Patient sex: M
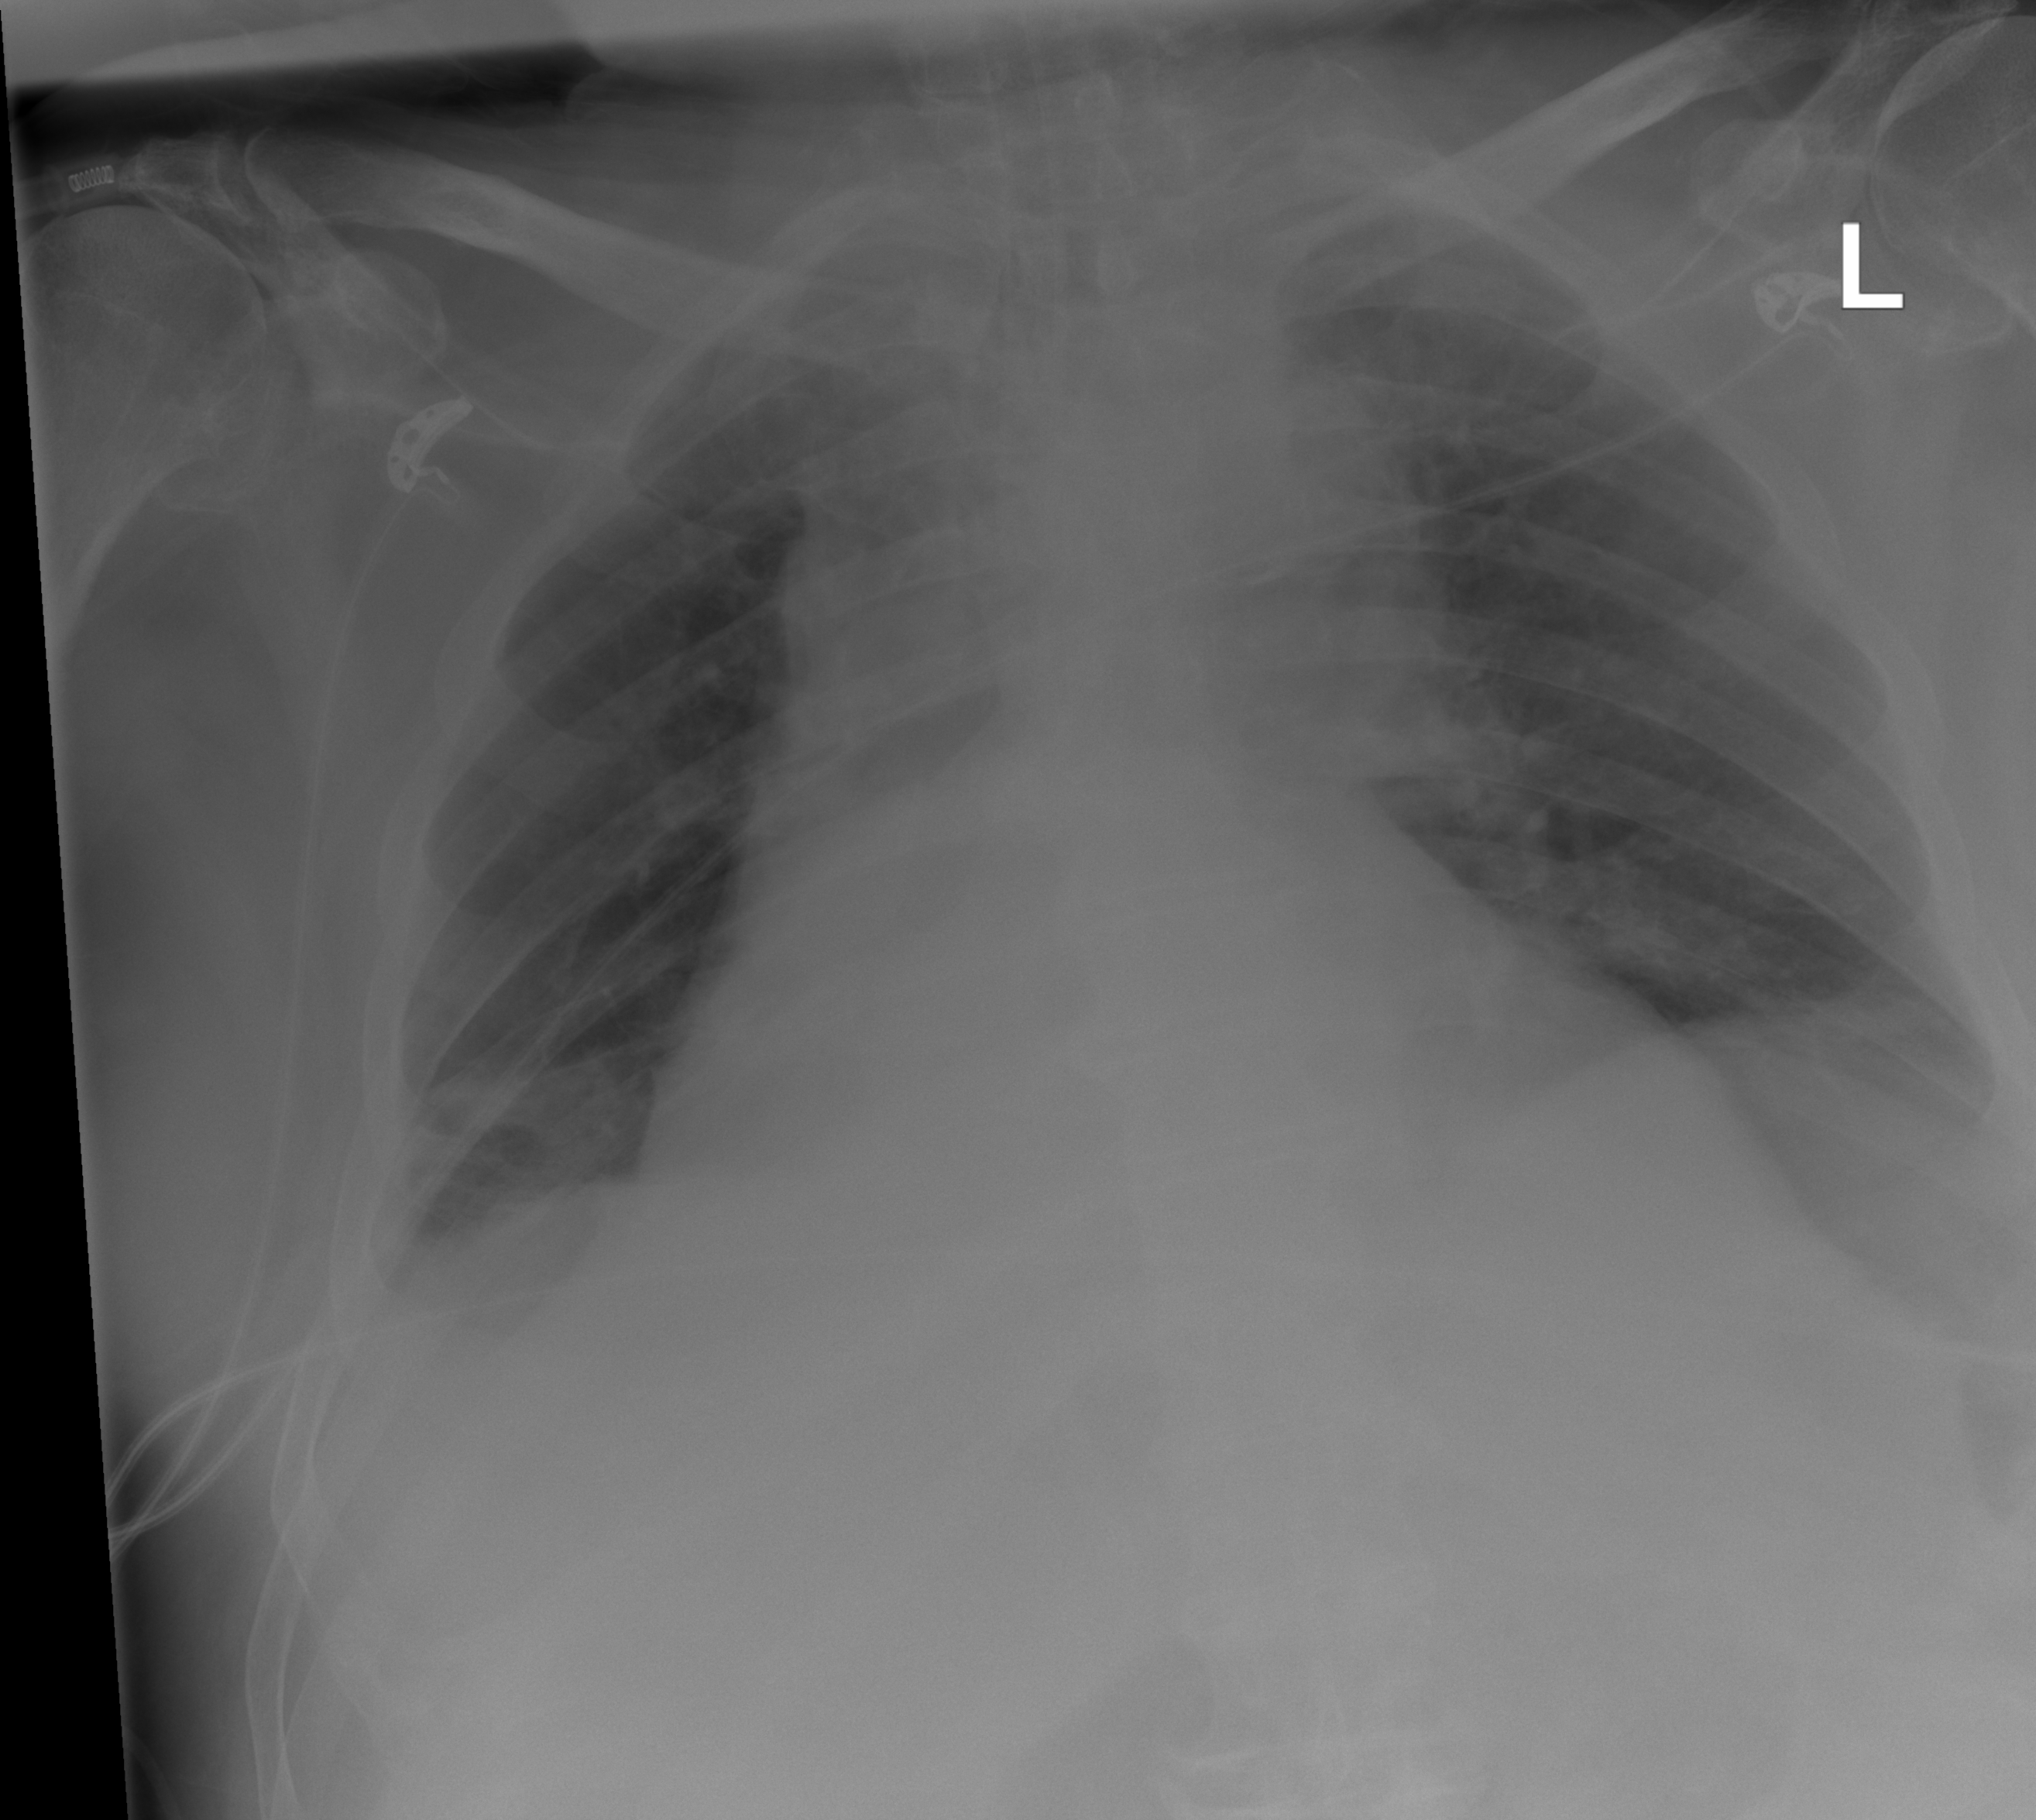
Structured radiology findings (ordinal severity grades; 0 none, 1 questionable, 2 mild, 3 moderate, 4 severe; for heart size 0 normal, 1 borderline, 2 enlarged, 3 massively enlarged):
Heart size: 3
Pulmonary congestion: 0
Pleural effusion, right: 2
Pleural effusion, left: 0
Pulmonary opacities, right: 0
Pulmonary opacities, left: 0
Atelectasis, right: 2
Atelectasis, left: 0